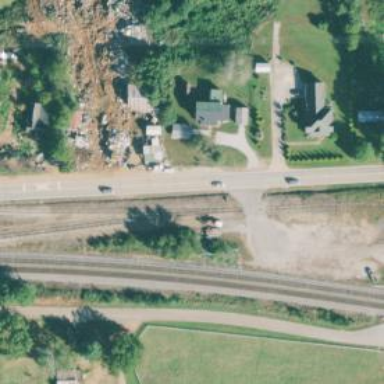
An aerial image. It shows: Railway spur junction.